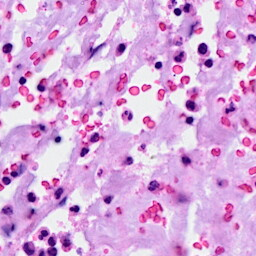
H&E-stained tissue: Breast